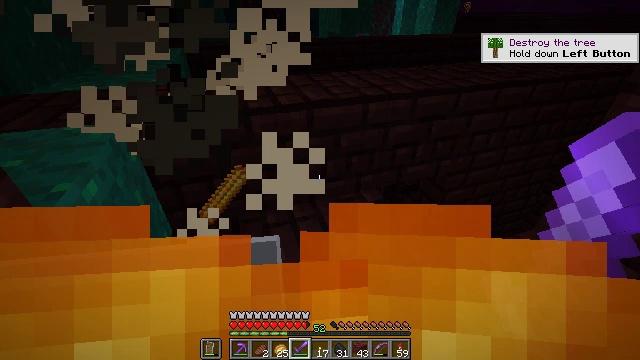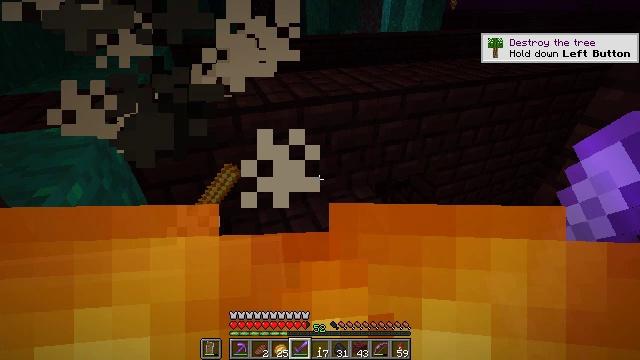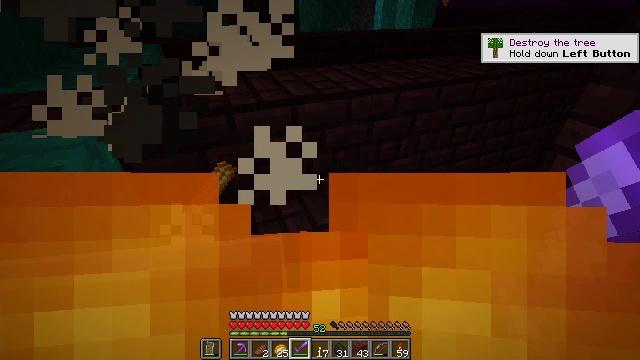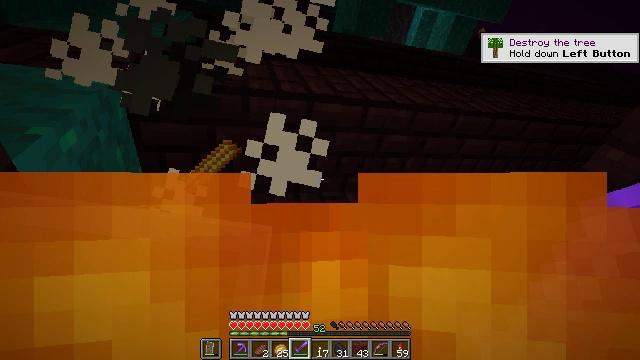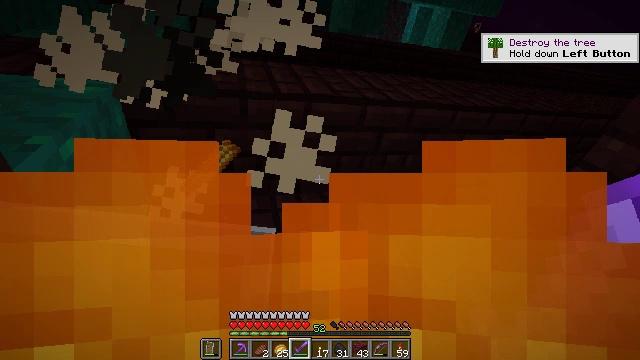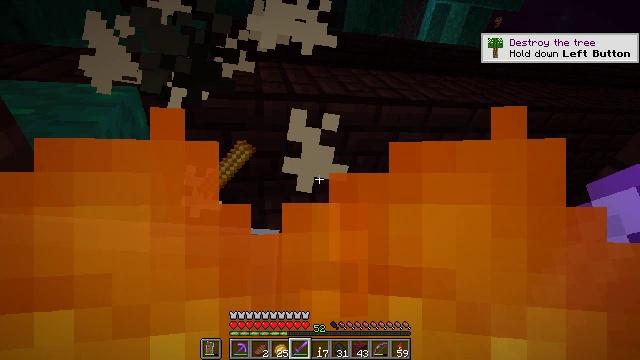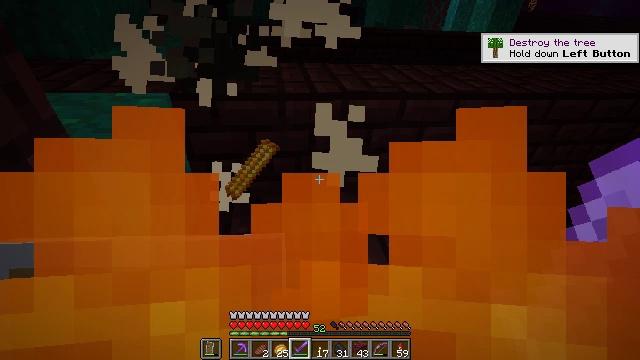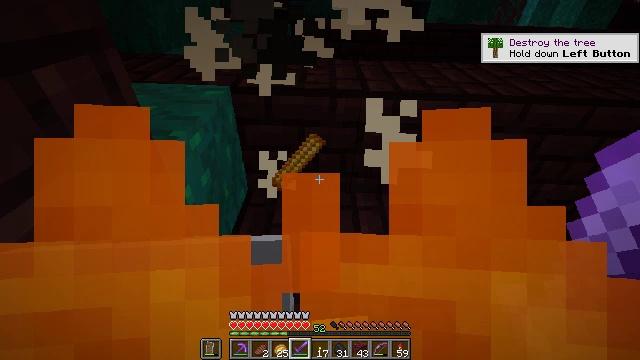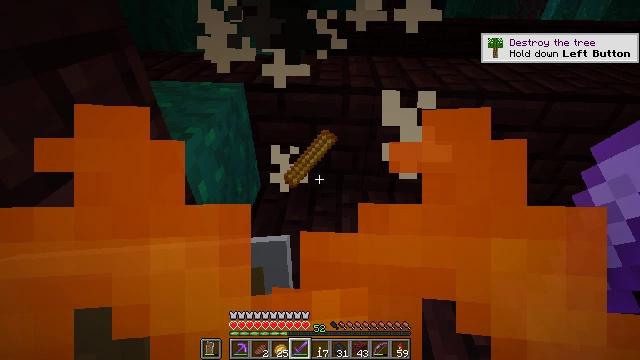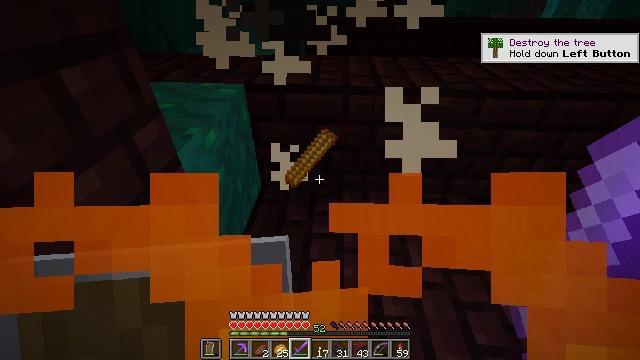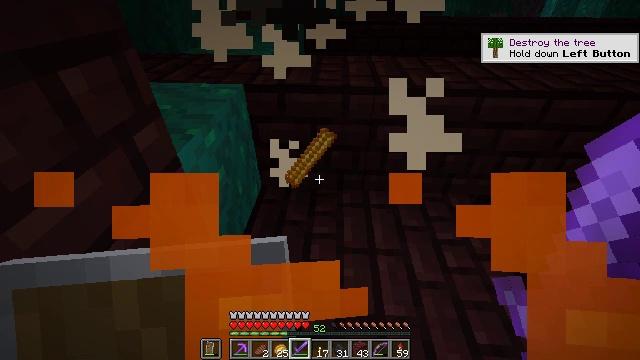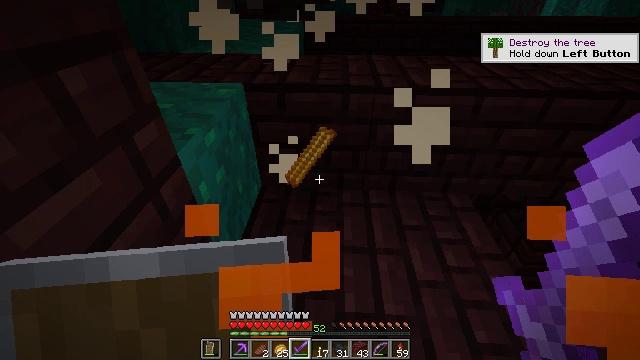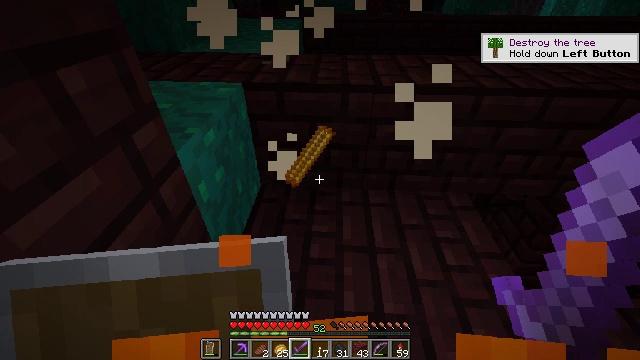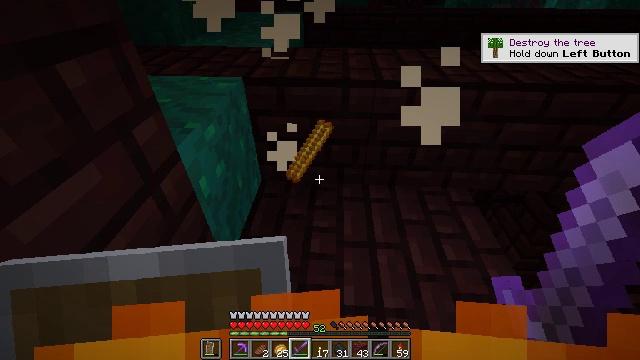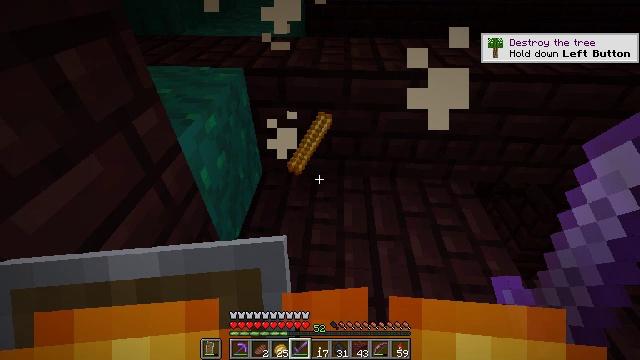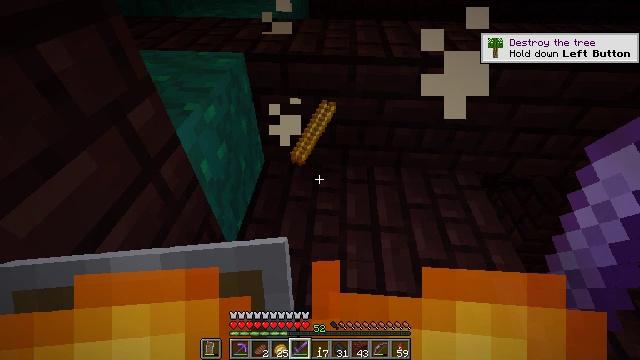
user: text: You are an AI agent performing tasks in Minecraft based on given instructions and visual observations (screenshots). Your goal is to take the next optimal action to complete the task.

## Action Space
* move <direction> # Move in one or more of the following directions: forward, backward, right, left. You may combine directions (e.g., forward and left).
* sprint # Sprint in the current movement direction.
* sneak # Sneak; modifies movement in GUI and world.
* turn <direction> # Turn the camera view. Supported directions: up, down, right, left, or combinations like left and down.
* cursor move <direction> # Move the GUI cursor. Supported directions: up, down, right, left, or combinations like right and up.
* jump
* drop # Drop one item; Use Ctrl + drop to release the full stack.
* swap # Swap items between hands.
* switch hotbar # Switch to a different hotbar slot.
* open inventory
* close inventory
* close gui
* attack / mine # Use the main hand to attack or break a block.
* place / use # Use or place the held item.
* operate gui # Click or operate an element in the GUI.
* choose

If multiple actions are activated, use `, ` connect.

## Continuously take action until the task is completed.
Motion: motion action
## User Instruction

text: Extinguish the fire.
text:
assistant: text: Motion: turn right
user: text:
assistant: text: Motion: turn right
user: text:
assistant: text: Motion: no_op
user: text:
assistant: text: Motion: no_op
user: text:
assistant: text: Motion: turn left
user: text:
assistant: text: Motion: turn left
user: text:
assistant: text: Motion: turn left and down
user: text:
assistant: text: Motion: turn left
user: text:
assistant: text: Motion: no_op
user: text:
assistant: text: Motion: no_op
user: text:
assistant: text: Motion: no_op
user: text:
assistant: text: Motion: no_op
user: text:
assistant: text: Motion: turn down
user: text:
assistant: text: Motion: turn down
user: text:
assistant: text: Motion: move forward, turn down
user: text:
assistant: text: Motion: move forward, turn down
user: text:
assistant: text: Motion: move forward, turn down
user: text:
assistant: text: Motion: move forward
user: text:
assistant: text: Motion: move forward
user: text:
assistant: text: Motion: move forward
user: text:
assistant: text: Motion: move forward
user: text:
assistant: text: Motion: no_op
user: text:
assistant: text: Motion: no_op
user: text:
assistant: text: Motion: no_op
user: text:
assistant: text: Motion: no_op
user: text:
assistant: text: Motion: no_op
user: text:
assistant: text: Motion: no_op
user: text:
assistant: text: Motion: no_op
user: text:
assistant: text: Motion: turn left
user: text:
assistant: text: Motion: turn left